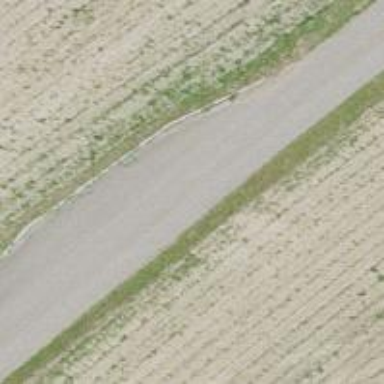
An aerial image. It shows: Passing place on the road.